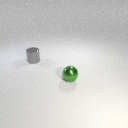
small green metal sphere in front of small gray metal cylinder